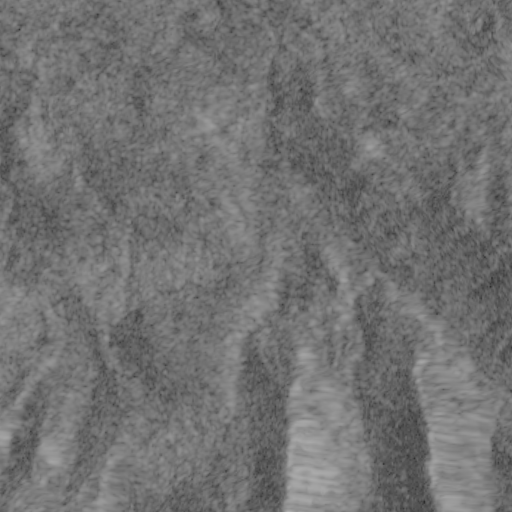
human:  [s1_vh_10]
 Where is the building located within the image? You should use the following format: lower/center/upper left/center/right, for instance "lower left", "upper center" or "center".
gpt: The building is located in the upper center of the image.
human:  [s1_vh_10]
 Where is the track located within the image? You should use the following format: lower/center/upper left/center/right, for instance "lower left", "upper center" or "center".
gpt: There is no track in the image.

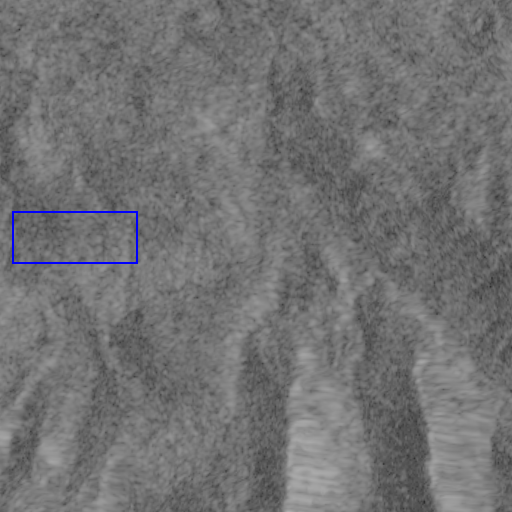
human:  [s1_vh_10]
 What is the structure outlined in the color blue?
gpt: There is no blue outline.
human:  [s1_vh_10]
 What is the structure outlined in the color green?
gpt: There is no structure outlined in green.